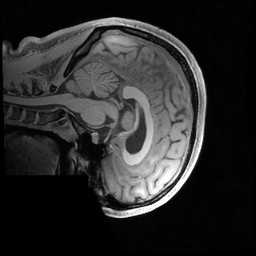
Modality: T1w
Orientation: sagittal
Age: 22
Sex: female
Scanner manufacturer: siemens
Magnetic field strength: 3 T
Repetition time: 2.4 s
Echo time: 0.00224 s